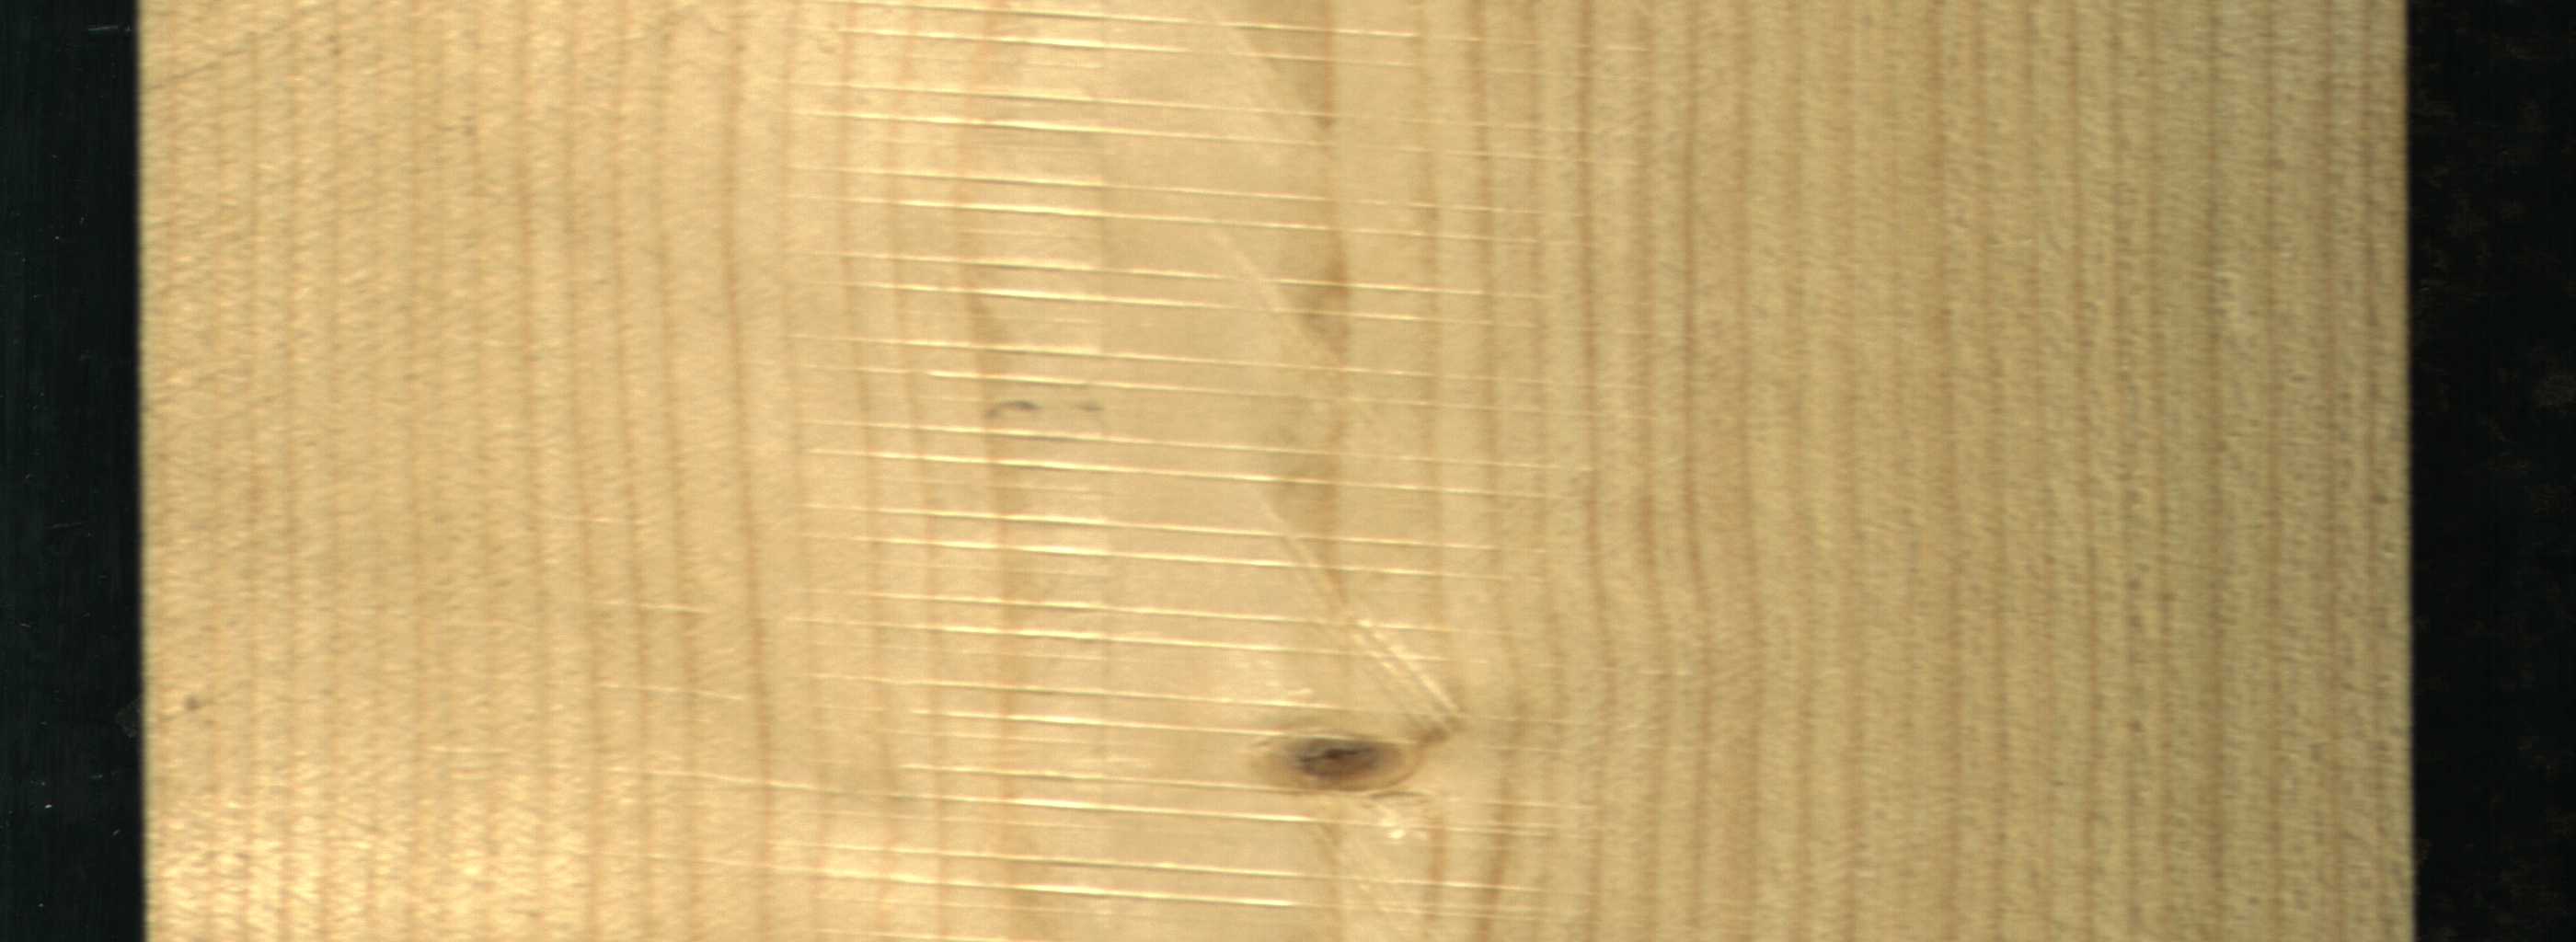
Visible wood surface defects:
Live_Knot